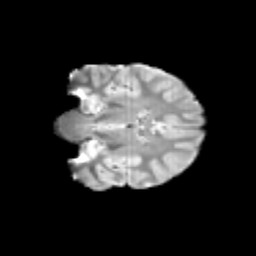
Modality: T2w
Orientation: coronal
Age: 13
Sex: female
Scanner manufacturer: siemens
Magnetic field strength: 3 T
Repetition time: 3.8 s
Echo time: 0.07 s